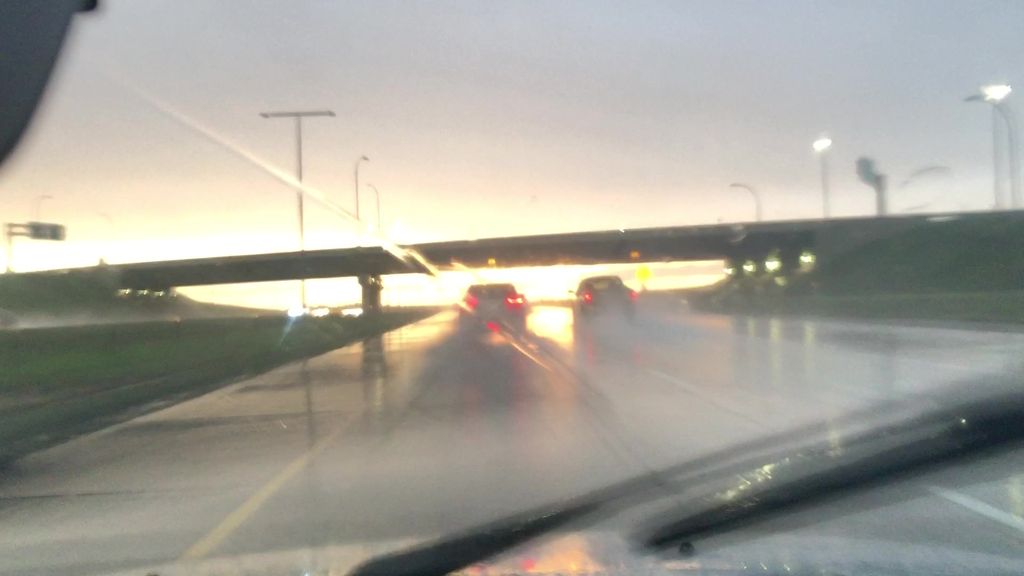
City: edmonton